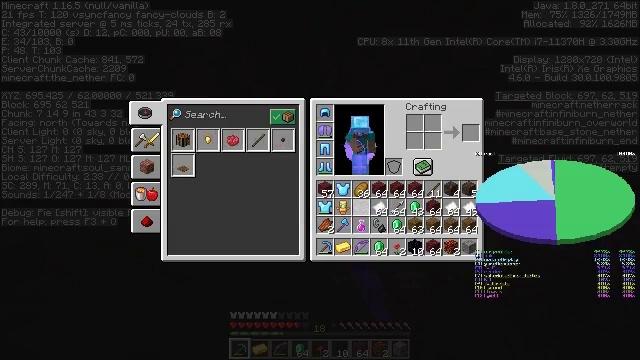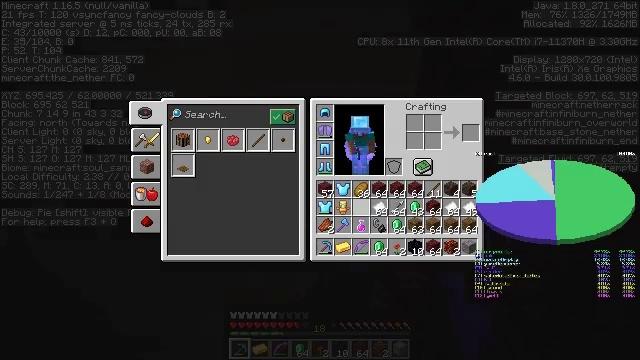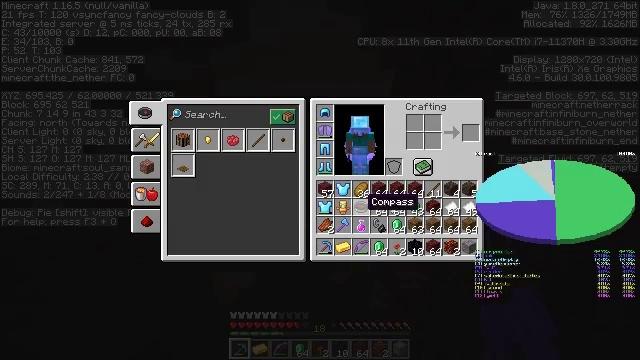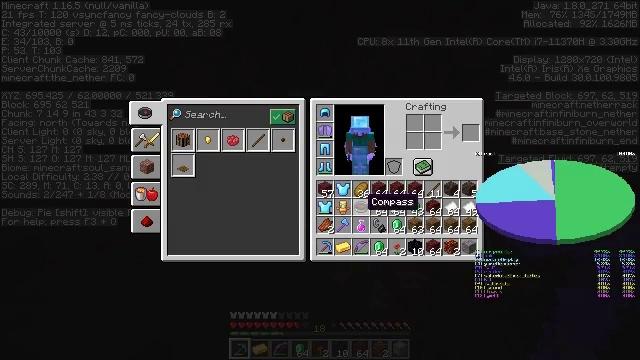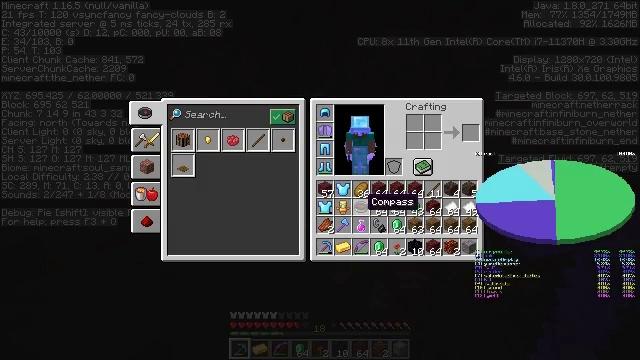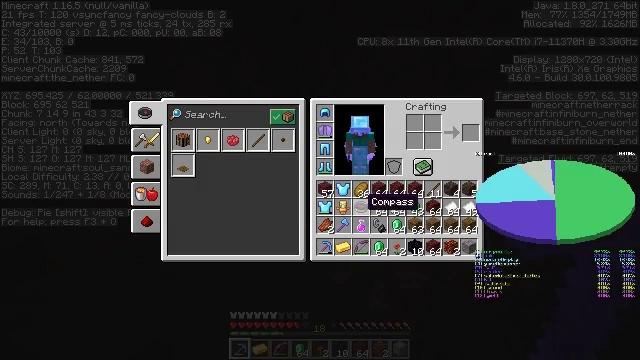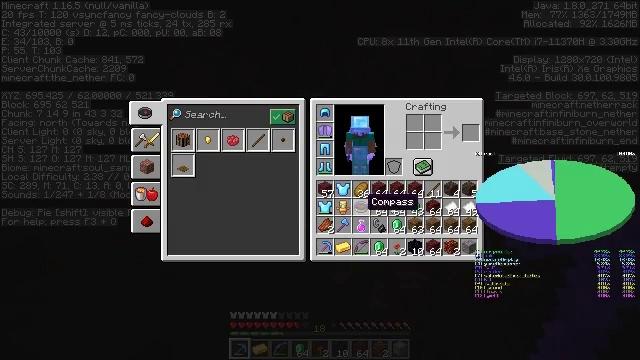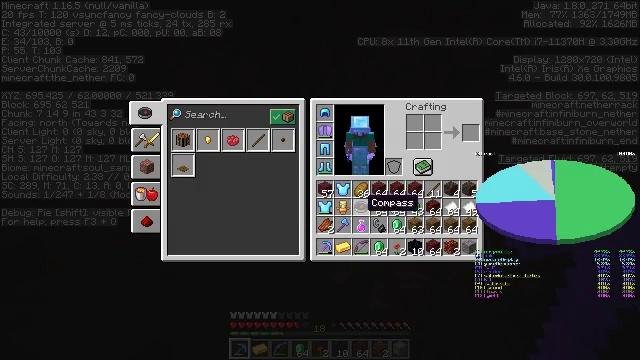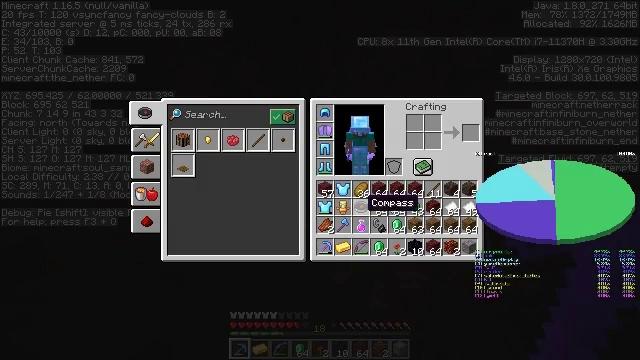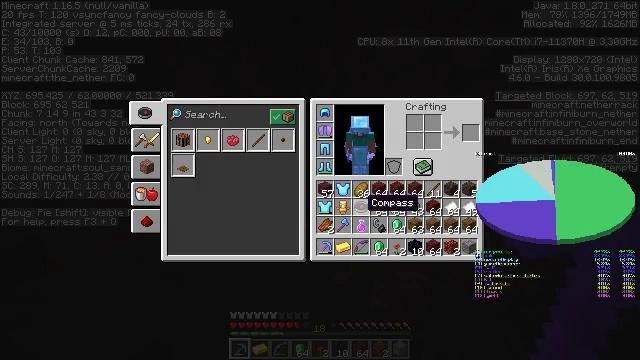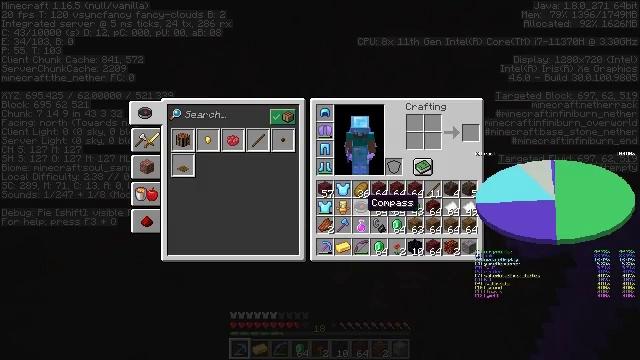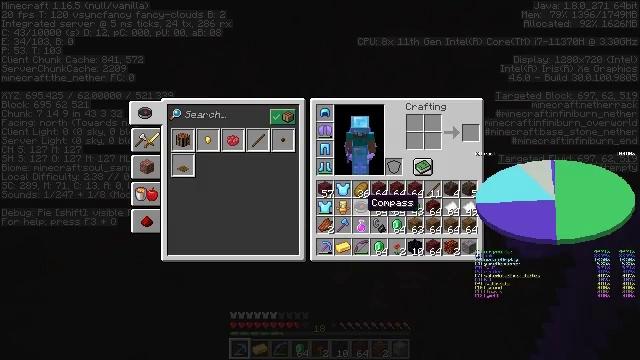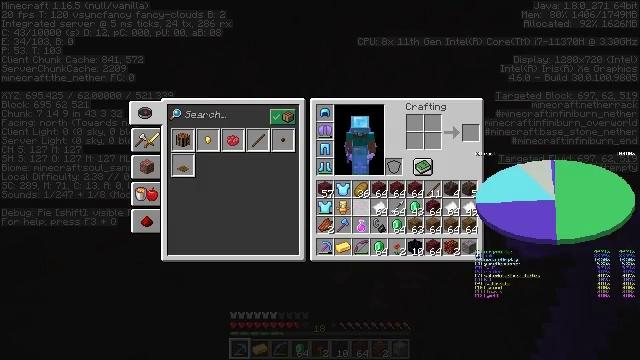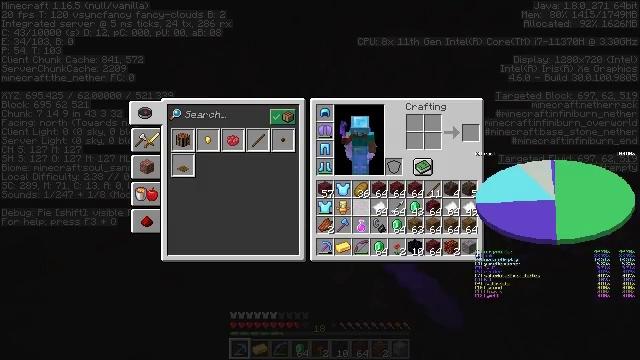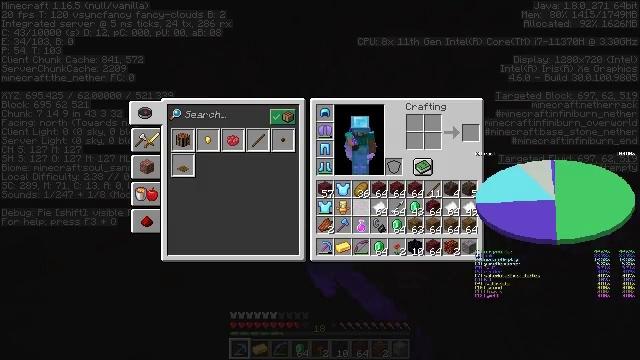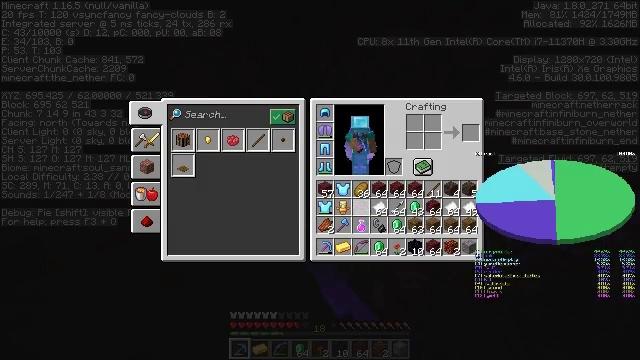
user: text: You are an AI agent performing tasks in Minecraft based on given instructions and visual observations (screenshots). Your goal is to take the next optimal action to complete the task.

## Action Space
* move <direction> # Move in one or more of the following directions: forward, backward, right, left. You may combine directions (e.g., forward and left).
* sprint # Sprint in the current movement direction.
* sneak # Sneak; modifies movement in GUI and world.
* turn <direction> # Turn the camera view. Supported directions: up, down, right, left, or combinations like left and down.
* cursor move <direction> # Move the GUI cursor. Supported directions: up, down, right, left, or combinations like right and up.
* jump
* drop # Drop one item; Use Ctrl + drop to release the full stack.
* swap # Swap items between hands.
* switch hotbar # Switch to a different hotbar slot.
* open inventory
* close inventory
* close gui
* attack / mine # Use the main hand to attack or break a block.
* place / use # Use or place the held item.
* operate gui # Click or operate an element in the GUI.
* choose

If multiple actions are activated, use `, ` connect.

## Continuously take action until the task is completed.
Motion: motion action
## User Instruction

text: Remove a compass from the inventory.
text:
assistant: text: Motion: sprint, open gui
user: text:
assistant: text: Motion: sprint
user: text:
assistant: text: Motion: sprint
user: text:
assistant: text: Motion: sprint
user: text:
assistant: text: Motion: sprint
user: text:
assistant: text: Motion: sprint
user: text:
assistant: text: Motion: sprint
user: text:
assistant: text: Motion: sprint
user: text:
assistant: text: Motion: sprint
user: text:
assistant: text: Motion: sprint
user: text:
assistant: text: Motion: sprint
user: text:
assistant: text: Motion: sprint, drop
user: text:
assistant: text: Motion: sprint, drop
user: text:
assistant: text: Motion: sprint
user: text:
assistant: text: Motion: sprint
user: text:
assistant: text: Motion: sprint
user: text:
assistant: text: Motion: sprint